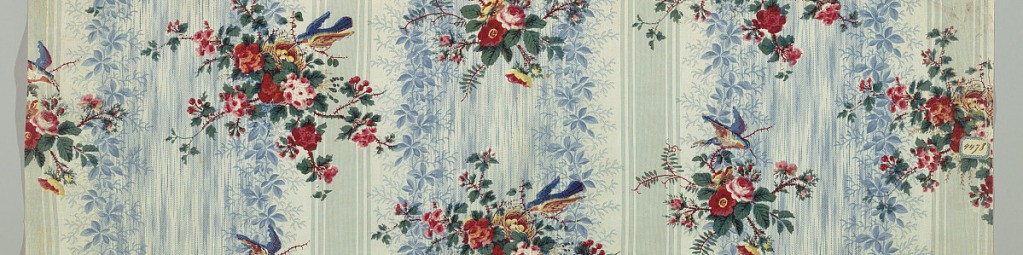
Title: Textile
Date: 1851–63
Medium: cotton Technique: printed by engraved roller and block printed
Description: A) Grey ground of stripes and foliage over-printed in design of flowering vine.
B) Similar groudn to A but printed in clusters of natural size rosebuds.
C) Same groudn effect as A but in blue; pattern over-printed of rose clusters with a birds nest and bird.